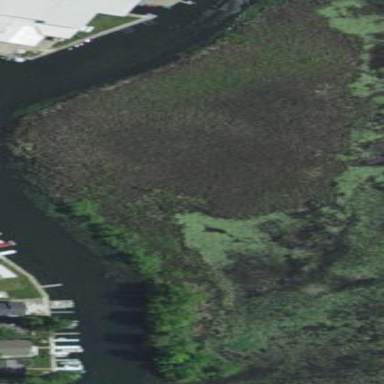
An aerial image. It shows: Islet within natural wetland.